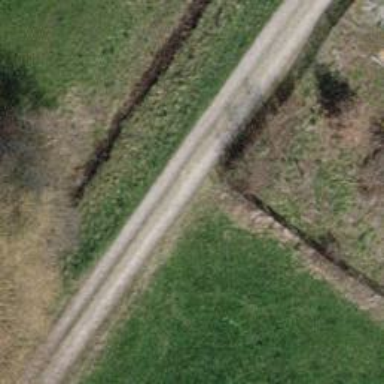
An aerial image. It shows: Fence.